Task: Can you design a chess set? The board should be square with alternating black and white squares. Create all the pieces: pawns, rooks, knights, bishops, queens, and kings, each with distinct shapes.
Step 2055:
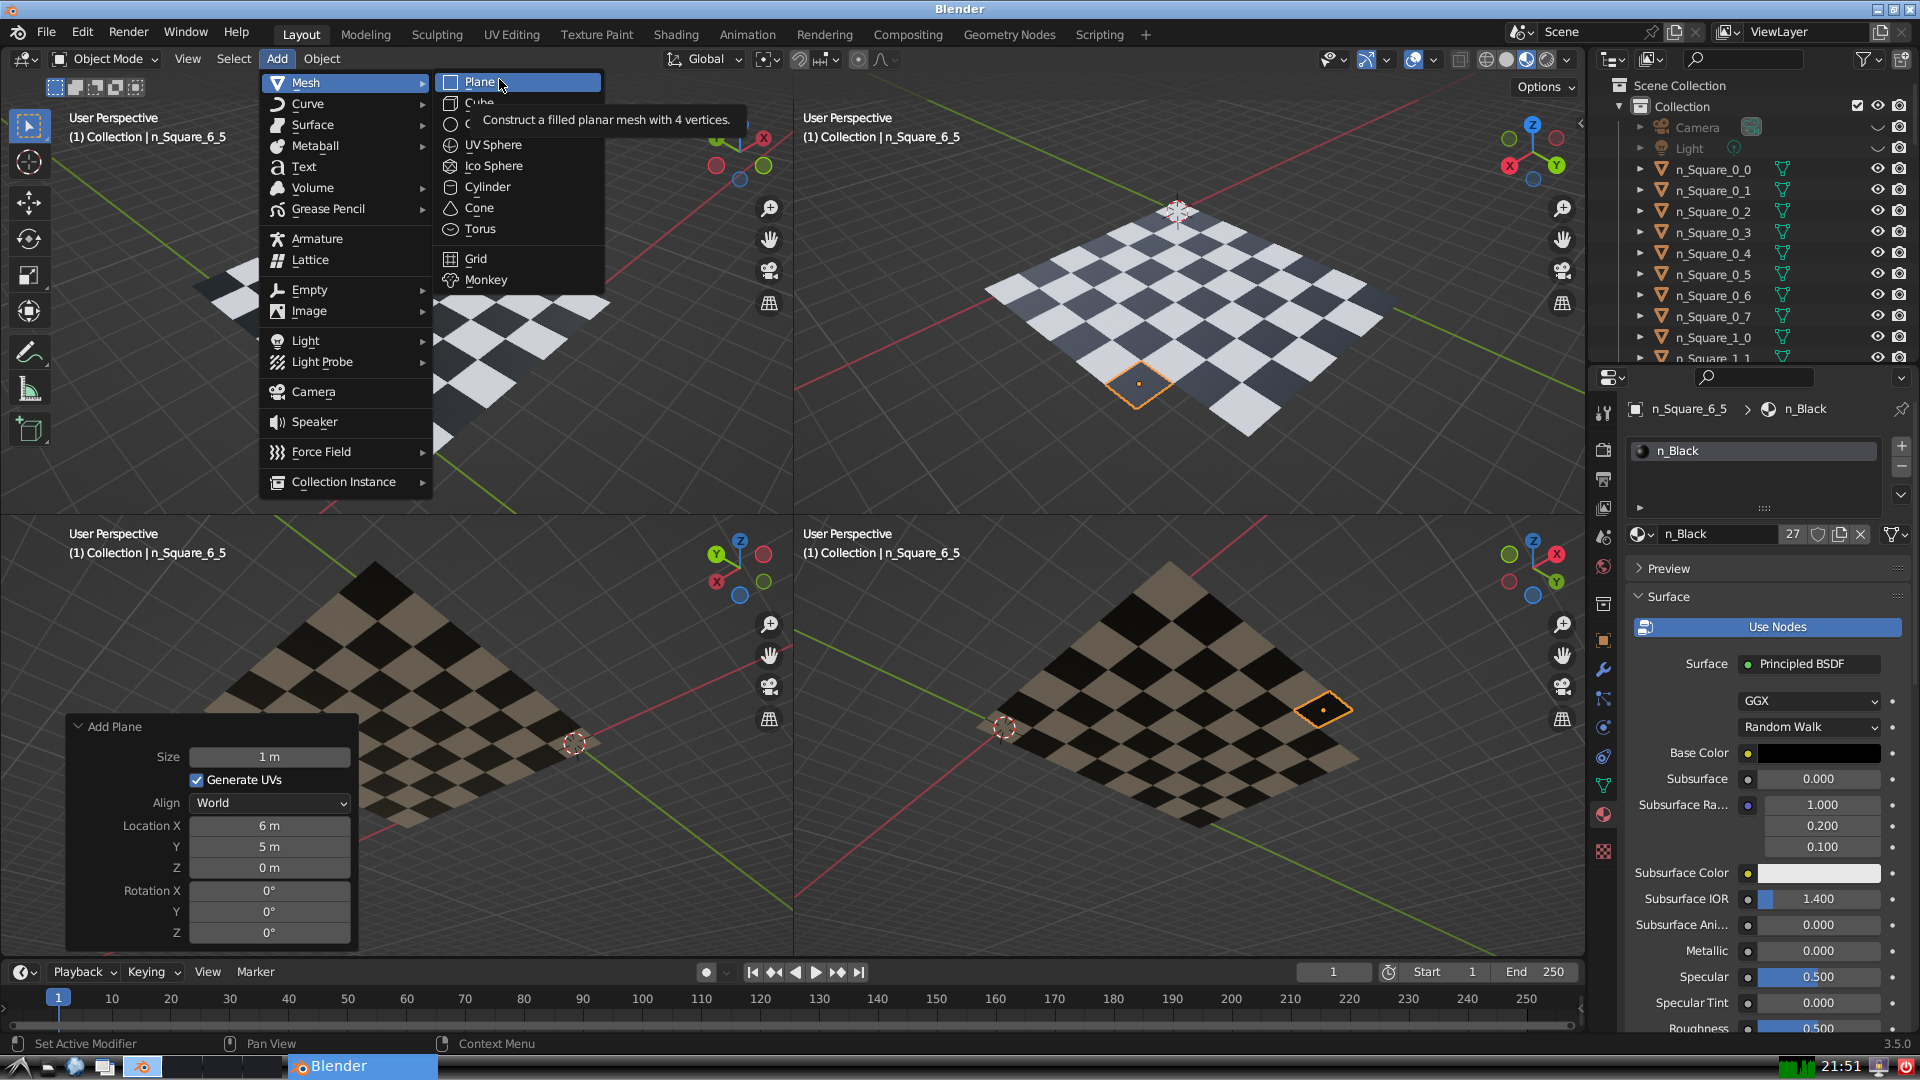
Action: click: no